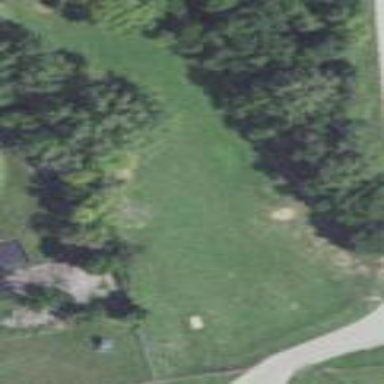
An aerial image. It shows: Area covered with grass.